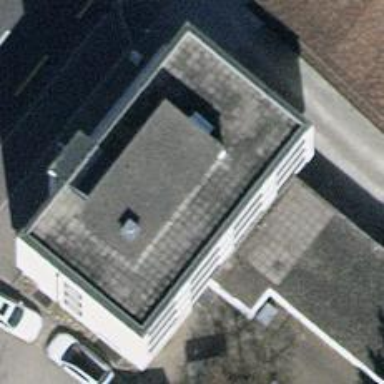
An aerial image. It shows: Post office.